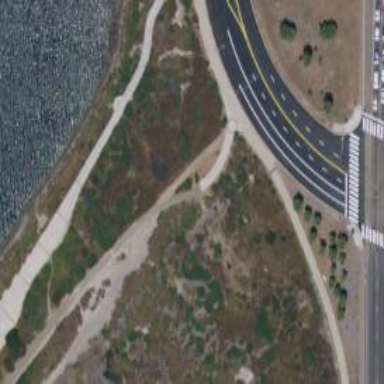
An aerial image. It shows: Asphalt cycleway.